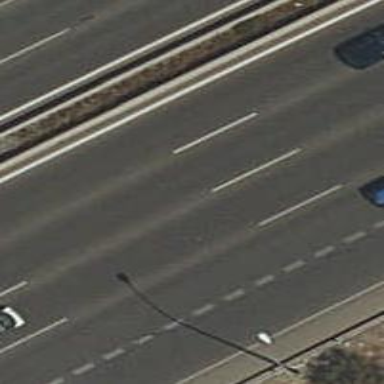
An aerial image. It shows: Asphalt motorway.